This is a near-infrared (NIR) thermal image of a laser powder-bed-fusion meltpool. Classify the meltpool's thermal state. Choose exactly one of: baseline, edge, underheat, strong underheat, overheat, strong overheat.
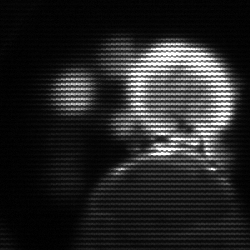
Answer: baseline